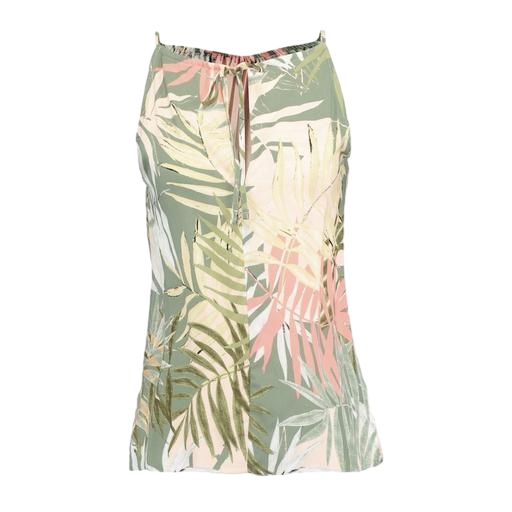
green sleeveless floral-print shirt, green jungle print racerback tank, multicolor green tank top, white background